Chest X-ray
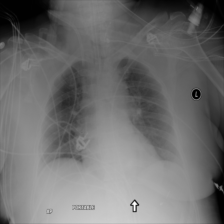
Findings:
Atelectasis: negative
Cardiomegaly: negative
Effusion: negative
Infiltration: negative
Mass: negative
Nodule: negative
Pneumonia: negative
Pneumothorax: negative
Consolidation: negative
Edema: negative
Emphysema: negative
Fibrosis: negative
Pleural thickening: negative
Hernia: negative